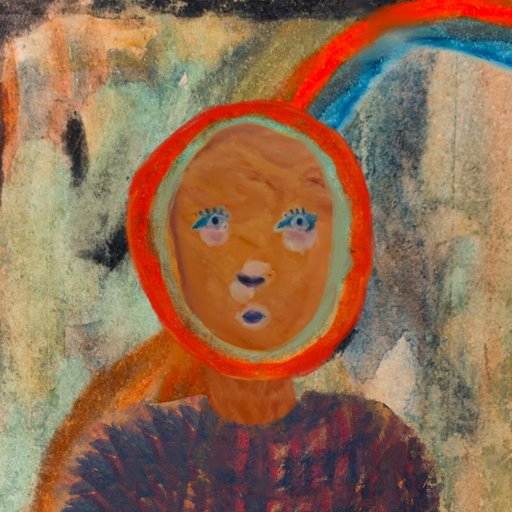
Background: Childish, Head And Neck Front: Pious_Lady, Face Front: Hill_Girl, Bust: In_The_Sun, Hair Front: Sisters, Head Accessory: Blank, Second Necklace: Blank, Necklace: Blank, Baby: Blank